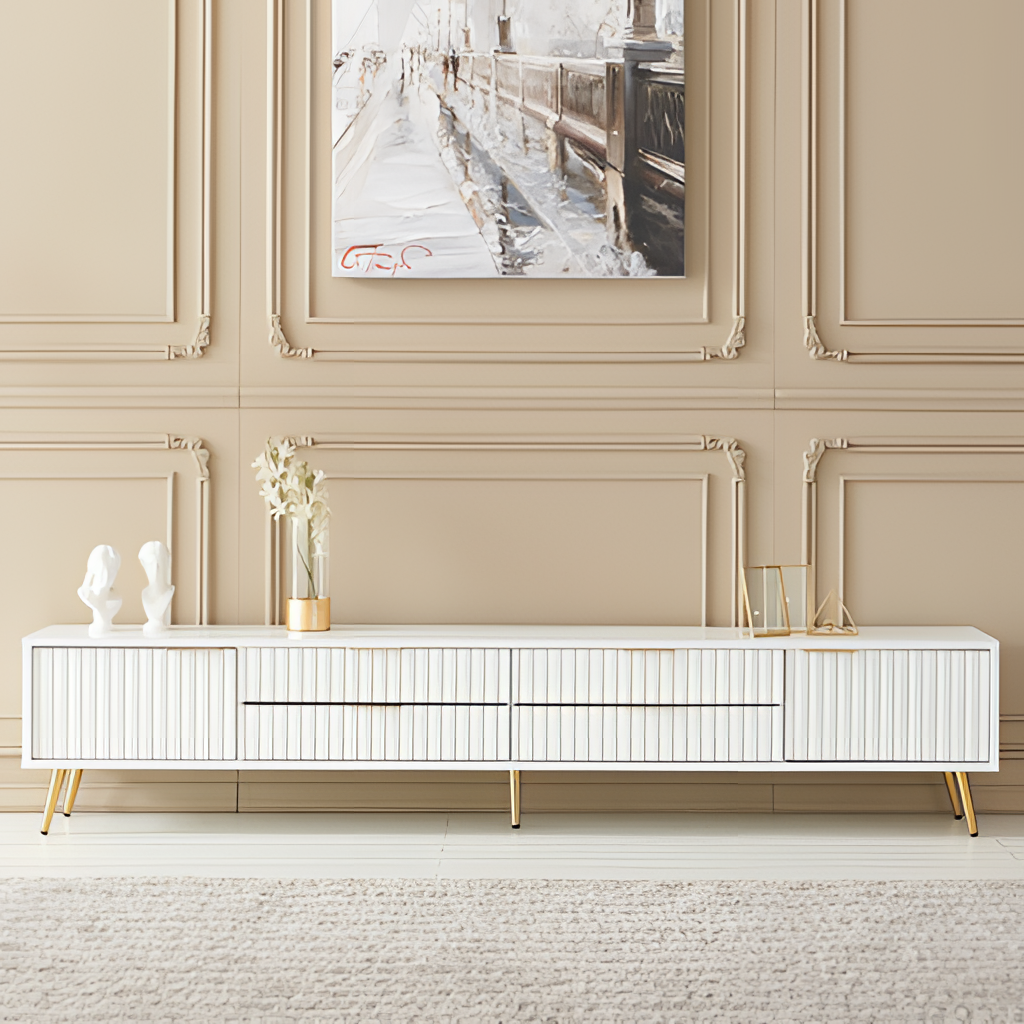
wood console, living room, contemporary, beige panel wallpaper, with solid pattern, wood flooring, with plank pattern